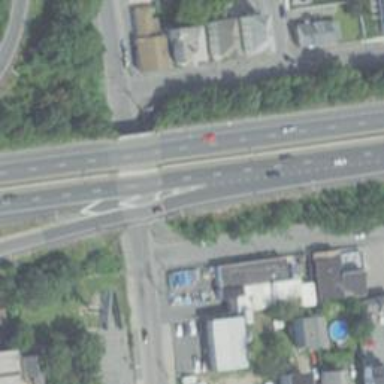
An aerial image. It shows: Asphalt bridge on motorway.